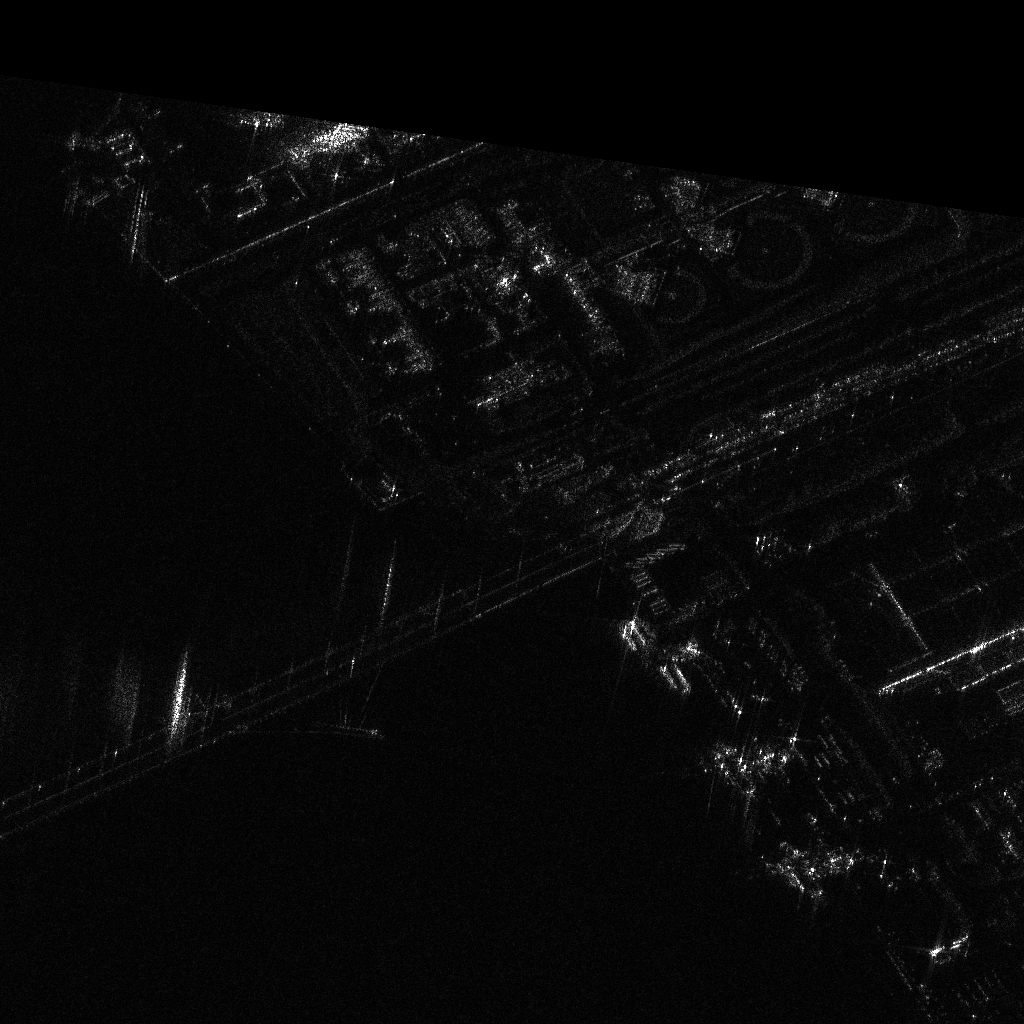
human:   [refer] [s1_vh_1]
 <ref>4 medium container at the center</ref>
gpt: <box>[[59, 61, 62, 63, 60], [60, 61, 63, 62, 60], [63, 65, 66, 66, 61], [64, 65, 67, 66, 61]]</box>

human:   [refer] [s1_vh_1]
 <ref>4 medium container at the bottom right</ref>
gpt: <box>[[68, 74, 72, 75, 64], [69, 74, 74, 75, 64], [75, 85, 79, 86, 57], [76, 84, 80, 85, 57]]</box>